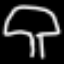
Label: mushroom